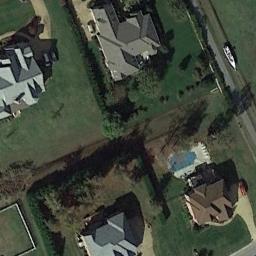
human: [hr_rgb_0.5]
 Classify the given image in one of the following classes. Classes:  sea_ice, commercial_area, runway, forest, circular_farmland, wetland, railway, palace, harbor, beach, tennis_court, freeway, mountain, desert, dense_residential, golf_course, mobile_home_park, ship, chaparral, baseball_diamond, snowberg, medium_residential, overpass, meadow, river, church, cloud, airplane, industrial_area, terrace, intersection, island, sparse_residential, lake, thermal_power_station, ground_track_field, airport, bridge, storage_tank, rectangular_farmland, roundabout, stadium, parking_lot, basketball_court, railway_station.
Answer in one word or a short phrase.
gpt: medium_residential